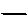
Label: line